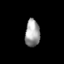
Tissue: skin
Cell type: Epithelial cells
Senescence score: 0.2581
Nuclear area (px): 394
Mean DAPI intensity: 156.893